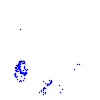
Particle: proton